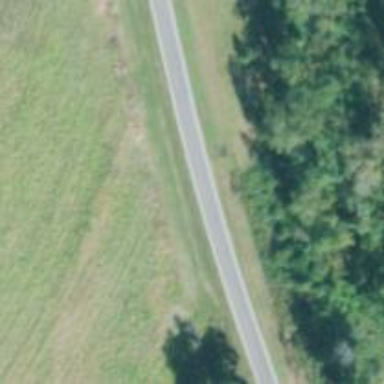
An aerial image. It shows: Tertiary road.